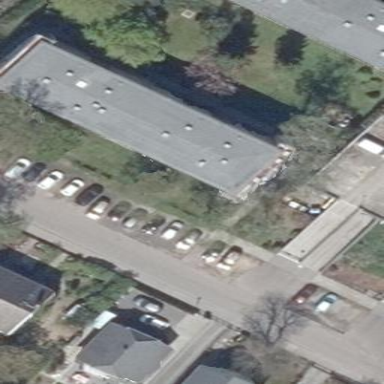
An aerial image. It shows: Flat-roofed apartment building.